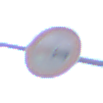
Verkehrszeichen: Ueberholverbot
Umgebung: Outdoor, Nature
Tageszeit: SunriseSunset
Wetter: Clear
Licht: Natural
Jahreszeit: NotSpecified
Kontrast: HighContrast